【题型】选择题　【知识点】立体几何　【难度】medium
已知等腰直角 \(\triangle ABC\) 中，\(\angle C\) 为直角，边 \(AC = \sqrt{6}\)，\(P\)，\(Q\) 分别为 \(AC\)，\(AB\) 上的动点（\(P\) 与 \(C\) 不重合），将 \(\triangle APQ\) 沿 \(PQ\) 折起，使点 \(A\) 到达点 \(A'\) 的位置，且平面 \(A'PQ \perp\) 平面 \(BCPQ\)。若点 \(A'\)，\(B\)，\(C\)，\(P\)，\(Q\) 均在球 \(O\) 的球面上，则球 \(O\) 体积的最小值为（ ）

A. \(\frac{8\pi}{3}\) \quad \quad \quad \quad B. \(\frac{4\pi}{3}\)

C. \(\frac{8\sqrt{2}\pi}{3}\) \quad \quad \quad D. \(\frac{4\sqrt{2}\pi}{3}\)
【解答】
【答案】C

【分析】由题设 \(B,C,P,Q\) 共圆，进而确定 \(PQ \perp AB\)，找到 \(\triangle A'PQ\)、四边形 \(BCPQ\) 外接圆圆心，由棱锥外接球、面面垂直的性质确定球心位置，设 \(A'Q = x\)，且 \(0 < x \leq 1\)，求外接球半径最小值，即可得结果。

【详解】显然 \(P\) 不与 \(A\) 重合，由点 \(A',B,C,P,Q\) 均在球 \(O\) 的球面上，得 \(B,C,P,Q\) 共圆，则 \(\angle C + \angle PQB = \pi\)，
又 \(\triangle ABC\) 为等腰直角三角形，\(AB\) 为斜边，即有 \(PQ \perp AB\)。

将 \(\triangle APQ\) 翻折后，\(PQ \perp A'Q\)，\(PQ \perp BQ\)，又平面 \(A'PQ \perp\) 平面 \(BCPQ\)，
平面 \(A'PQ \cap\) 平面 \(BCPQ = PQ\)，

\(A'Q \subset\) 平面 \(A'PQ\)，\(BQ \subset\) 平面 \(BCPQ\)，于是 \(A'Q \perp\) 平面 \(BCPQ\)，\(BQ \perp\) 平面 \(A'PQ\)。

显然 \(A'P\)，\(BP\) 的中点 \(D\)，\(E\) 分别为 \(\triangle A'PQ\)、四边形 \(BCPQ\) 外接圆圆心，
则 \(DO \perp\) 平面 \(A'PQ\)，\(EO \perp\) 平面 \(BCPQ\)，因此 \(DO \parallel BQ\)，\(EO \parallel A'Q\)。

取 \(PQ\) 的中点 \(F\)，连接 \(DF\)，\(EF\)，则有 \(EF \parallel BQ \parallel DO\)，\(DF \parallel A'Q \parallel EO\)，
四边形 \(EFDO\) 为矩形，设 \(A'Q = x\) 且 \(0 < x < 2\sqrt{3}\)，\(DO = EF = \frac{1}{2}BQ = \frac{2\sqrt{3} - x}{2}\)，\(A'P = \sqrt{2}x\)。

设球 \(O\) 的半径 \(R\)，有
\[
R^2 = DO^2 + \left(\frac{A'P}{2}\right)^2 = \frac{3}{4}x^2 - \sqrt{3}x + 3 = \frac{3}{4}\left(x - \frac{2\sqrt{3}}{3}\right)^2 + 2,
\]
当 \(x = \frac{2\sqrt{3}}{3}\) 时，\((R^3)_{\min} = 2\sqrt{2}\)，所以球 \(O\) 体积的最小值为
\[
\frac{4\pi R^3}{3} = \frac{8\sqrt{2}\pi}{3}.
\]

故选：C。

【点睛】方法点睛：
几何体展开、折叠问题，重点是要抓住前后两个图形间的联系，找出其中的量的关系。
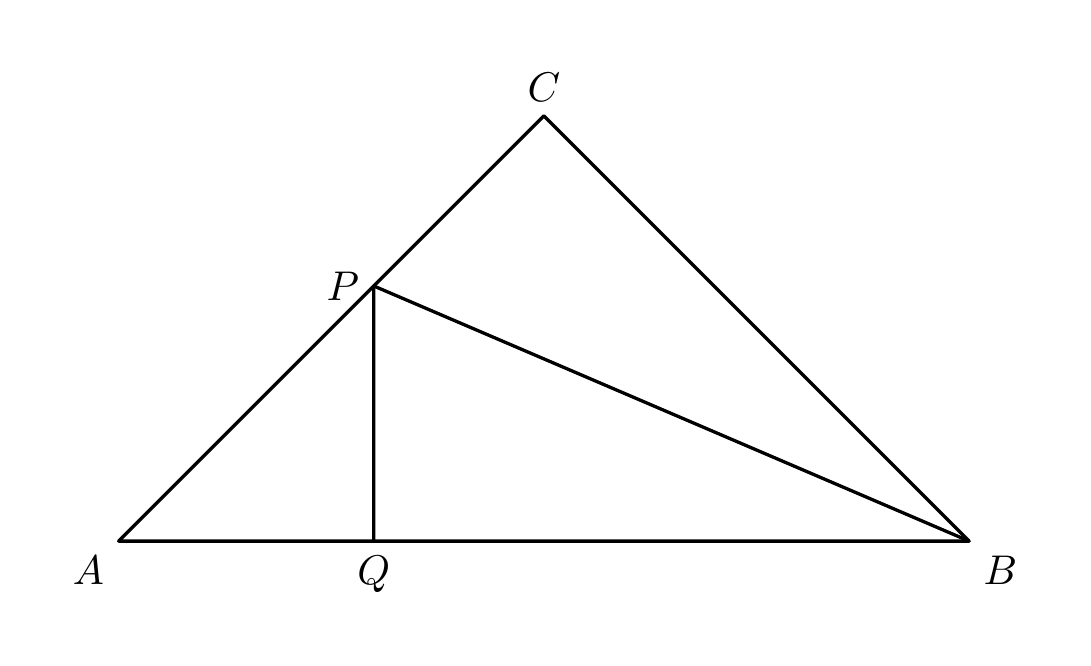
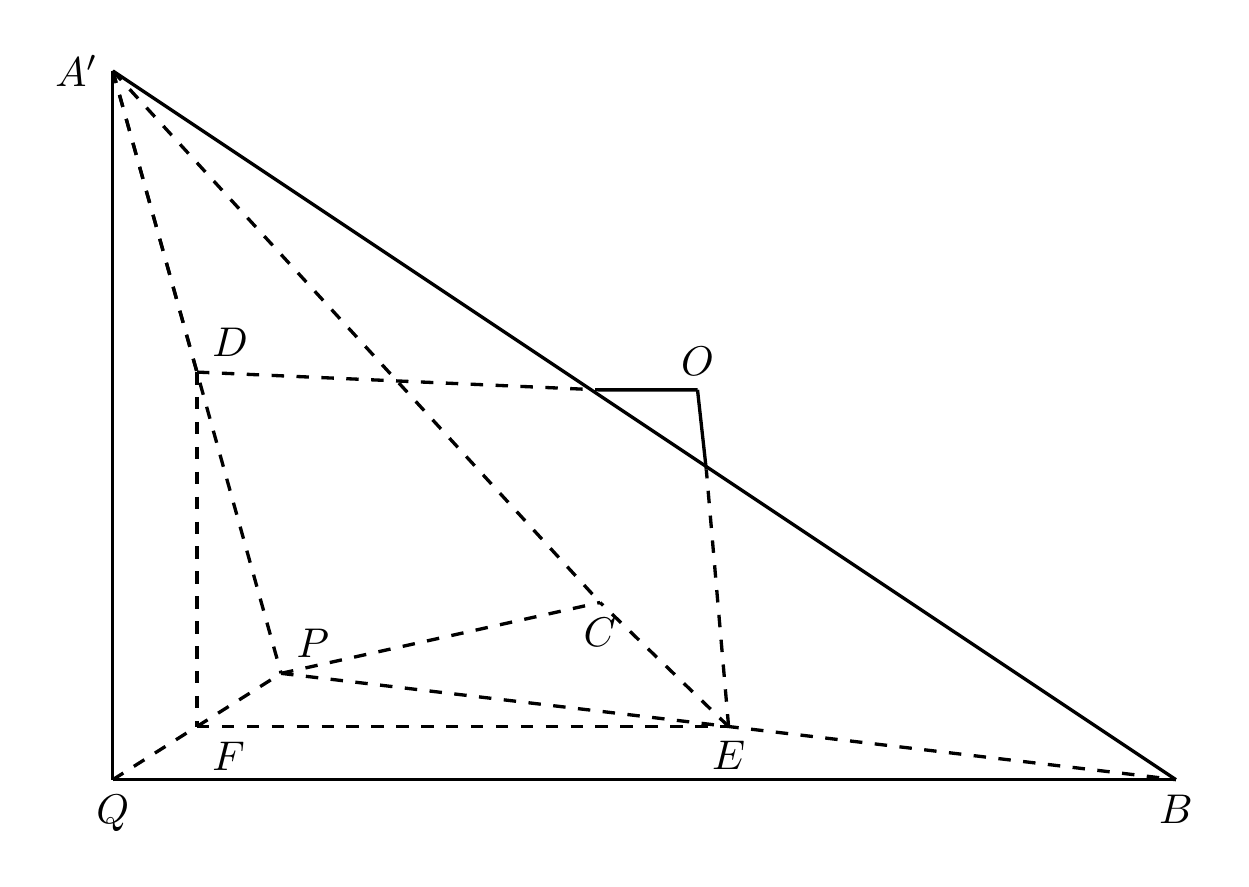